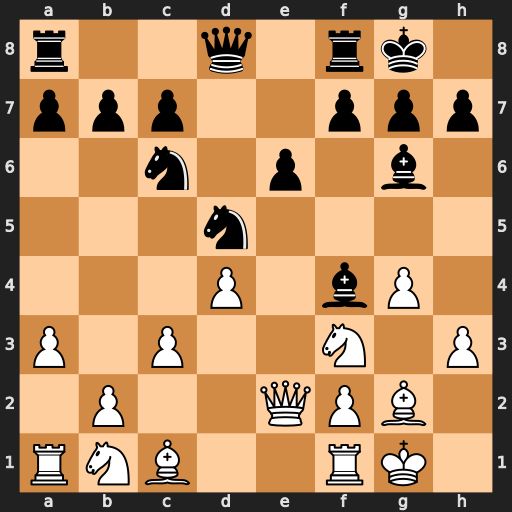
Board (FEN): r2q1rk1/ppp2ppp/2n1p1b1/3n4/3P1bP1/P1P2N1P/1P2QPB1/RNB2RK1
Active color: w
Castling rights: -
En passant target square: -
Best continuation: c4 Nxd4 Nxd4